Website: walmart
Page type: account-selection
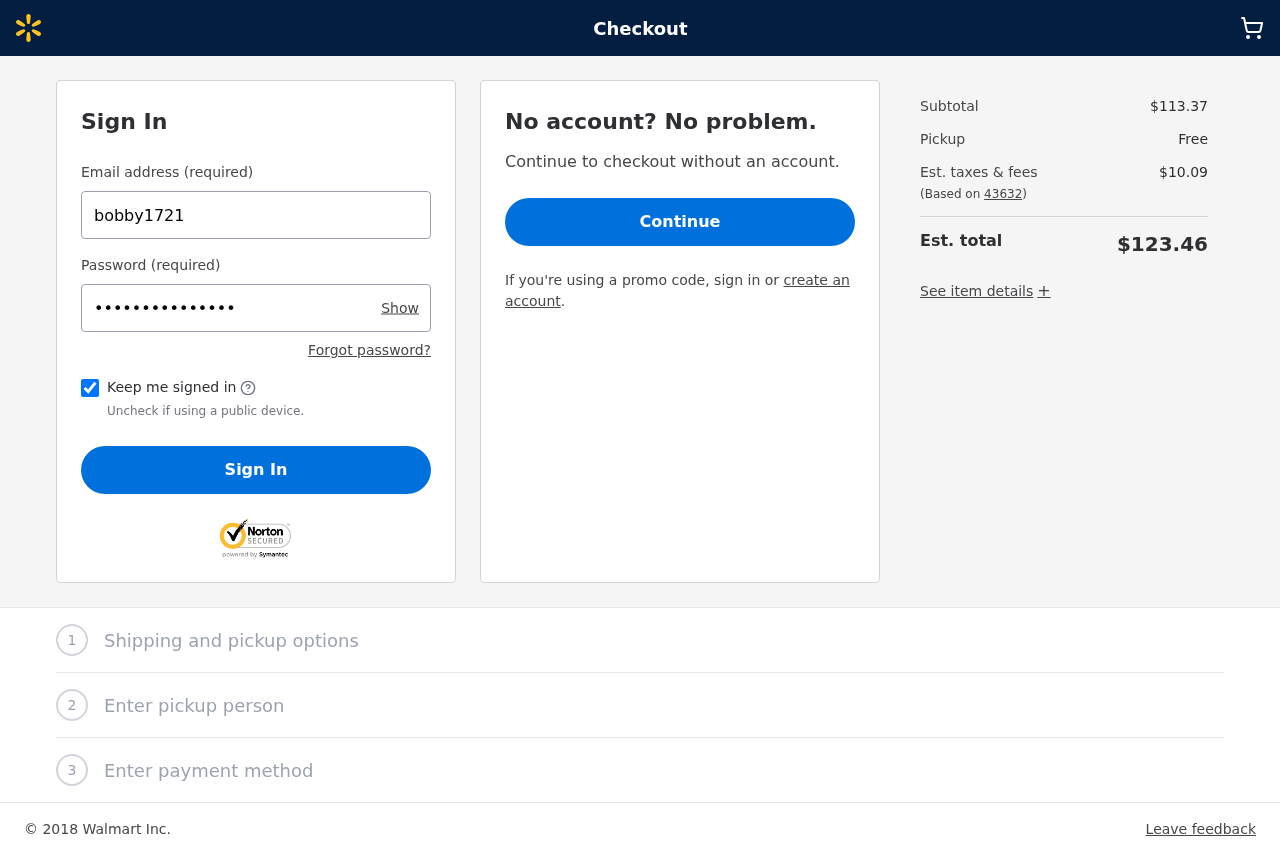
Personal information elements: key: PII_LOGIN_USERNAME
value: bobby1721
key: PII_POSTCODE
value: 43632
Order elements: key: ORDER_SUBTOTAL
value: $113.37
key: ORDER_TAX
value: $10.09
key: ORDER_TOTAL
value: $123.46